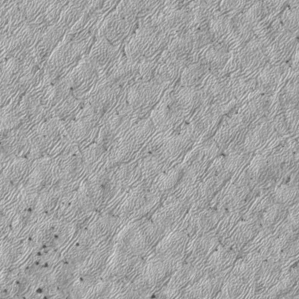
Label: frost